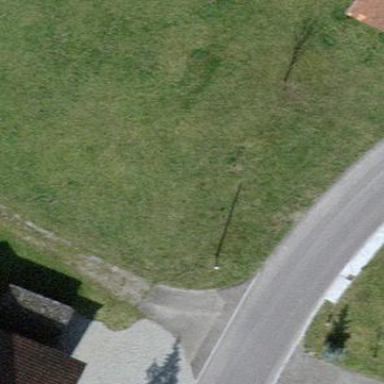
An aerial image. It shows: Detached building with gabled roof.